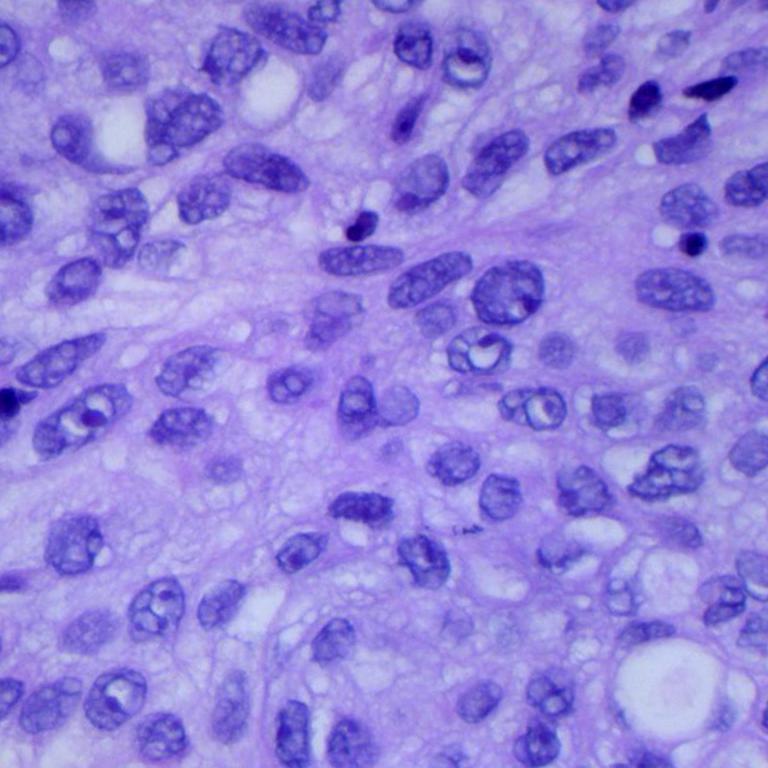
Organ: lung
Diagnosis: squamous carcinomas